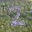
Label: 2